Question: Hi sorry I am having difficulty in getting my layout to been seen when I run the application
I don't see anything when I run my application

here is my XML code
'''
<?xml version="1.0" encoding="utf-8"?>
<androidx.constraintlayout.widget.ConstraintLayout xmlns:android="http://schemas.android.com/apk/res/android"
xmlns:app="http://schemas.android.com/apk/res-auto"
xmlns:tools="http://schemas.android.com/tools"
android:layout_width="match_parent"
android:layout_height="match_parent"
tools:context=".MainActivity">
<LinearLayout
android:layout_width="409dp"
android:layout_height="729dp"
android:layout_marginStart="1dp"
android:layout_marginLeft="1dp"
android:layout_marginTop="1dp"
android:layout_marginEnd="1dp"
android:layout_marginRight="1dp"
android:layout_marginBottom="1dp"
android:orientation="vertical"
app:layout_constraintBottom_toBottomOf="parent"
app:layout_constraintEnd_toEndOf="parent"
app:layout_constraintStart_toStartOf="parent"
app:layout_constraintTop_toTopOf="parent">
<TextView
android:id="@+id/edtName"
android:layout_width="match_parent"
android:layout_height="44dp"
android:text="Name" />
<ScrollView
android:id="@+id/scrlText"
android:layout_width="match_parent"
android:fillViewport="true"
android:isScrollContainer="true"
android:layout_height="638dp">
<LinearLayout
android:id="@+id/lltext"
android:layout_width="match_parent"
android:layout_height="wrap_content"
android:orientation="vertical" />
</ScrollView>
<LinearLayout
android:id="@+id/hllsend"
android:layout_width="match_parent"
android:layout_height="match_parent"
android:orientation="horizontal" >
<EditText
android:id="@+id/edtInput"
android:layout_width="159dp"
android:layout_height="wrap_content"
android:layout_weight="1"
android:ems="10"
android:inputType="textPersonName" />
<Button
android:id="@+id/btnSend"
android:layout_width="10dp"
android:layout_height="wrap_content"
android:layout_weight="1"
android:text="Button" />
</LinearLayout>
</LinearLayout>
</androidx.constraintlayout.widget.ConstraintLayout>
'''
How do I make my items visible when running the application?
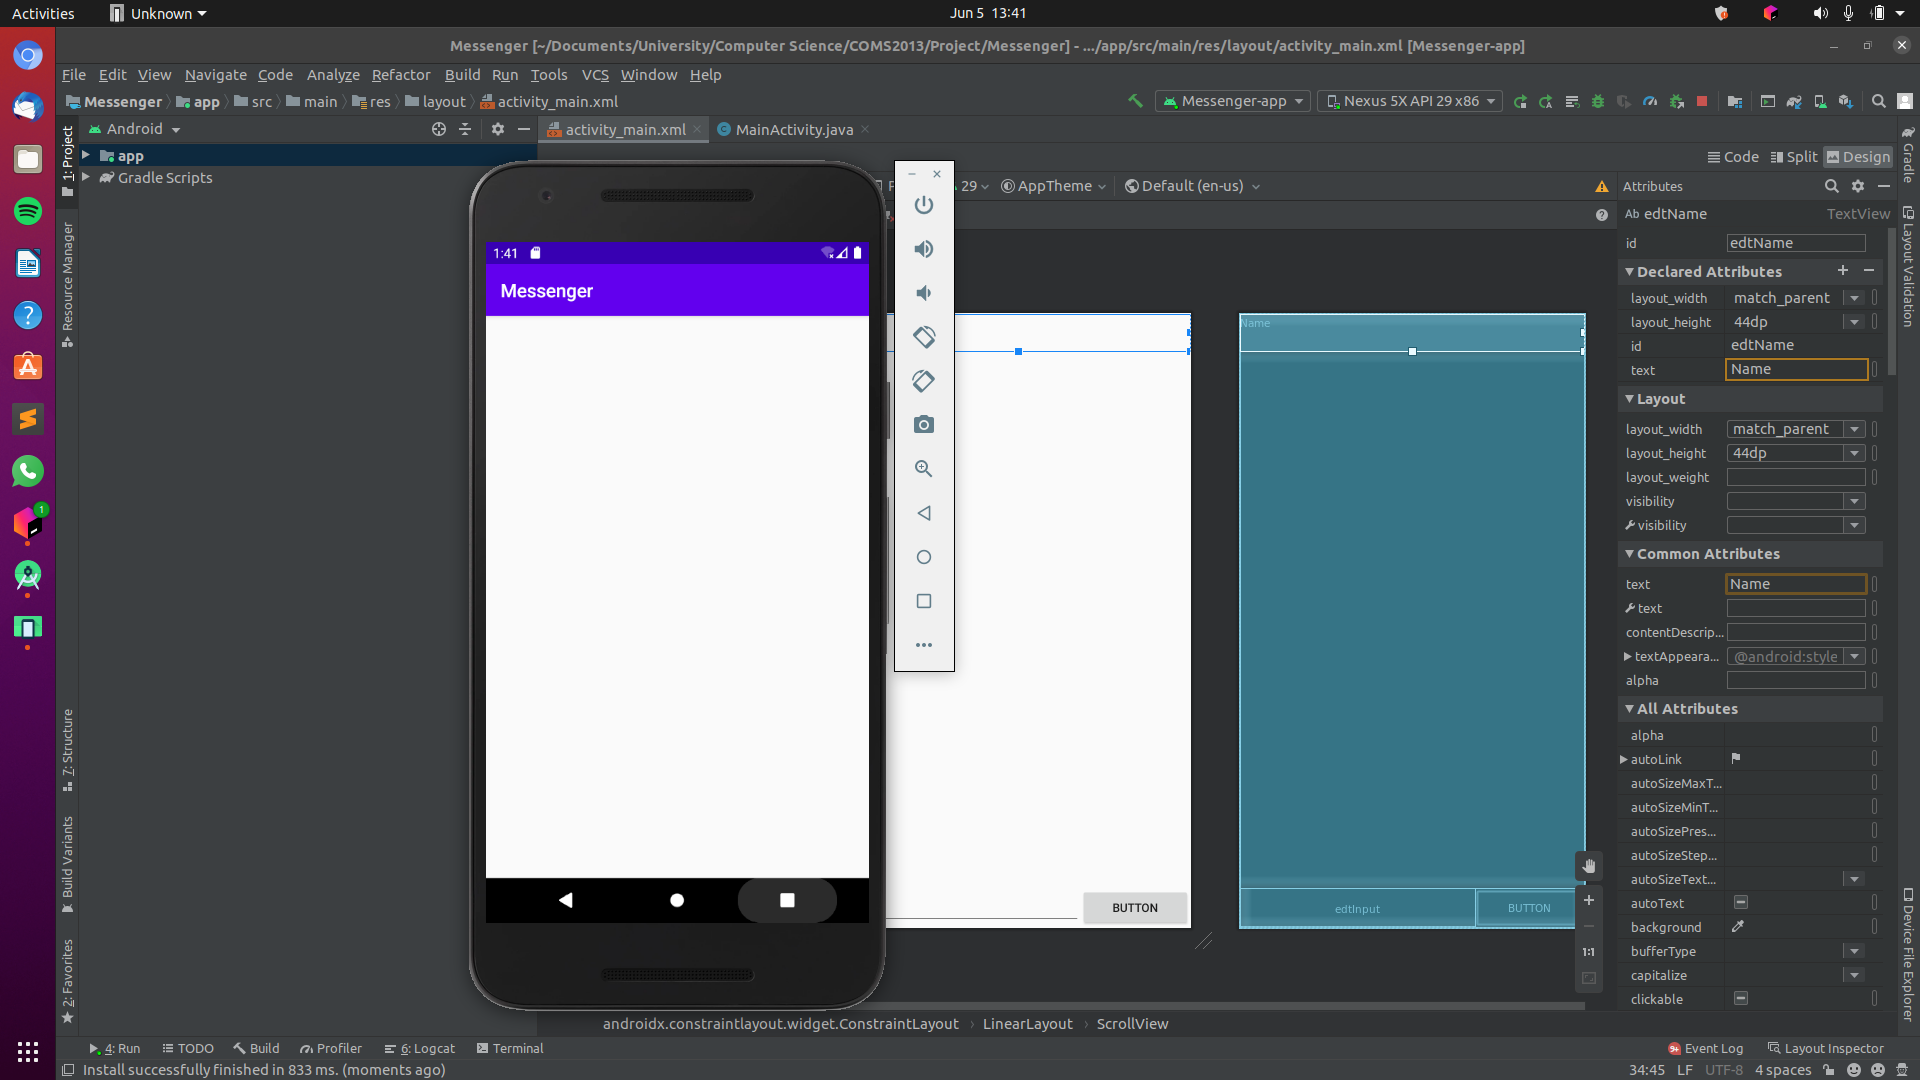
Answer: In your simple layout code, there are many problems. For example:
1.
'''
android:layout_width="409dp"
android:layout_height="729dp"
'''
such android screen size is hard to get. And in Android layout principal, you'd better use relative layout rather than such hard code size. Here you can replace it with match_parent or wrap_content.
1. In the same way. android:layout_height="638dp"
totally over screen height ,make no space for hllsend to show.
I suggest you learn some android layout principal before write android app.